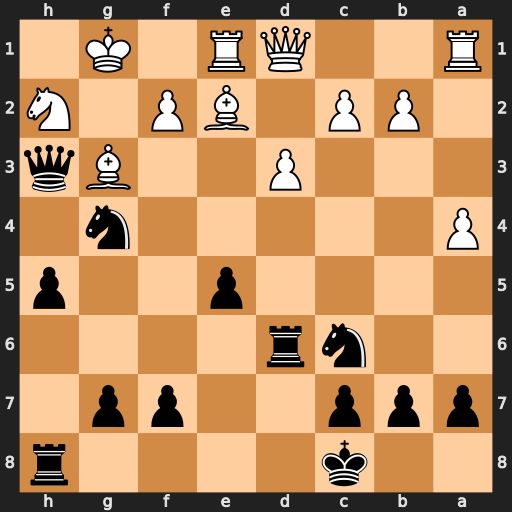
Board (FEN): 2k4r/ppp2pp1/2nr4/4p2p/P5n1/3P2Bq/1PP1BP1N/R2QR1K1
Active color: b
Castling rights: -
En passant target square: -
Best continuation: Nxh2 Bxh2 Rg6+